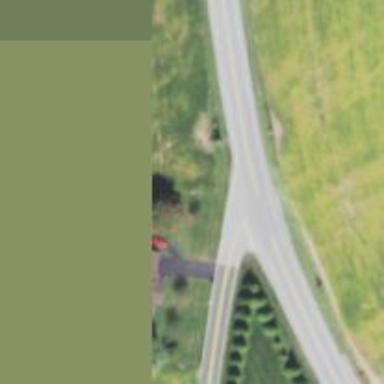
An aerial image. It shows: Stop road.